Question: I am trying to build an AST with my C grammar, wich can be found <URL> . However it does not consider the priority with the operations, for exemple when I input this code :
'''
l = k*j*5 - 10;
'''
I get this :

The operations are managed by this code :
'''
multiplicative_expression
: primary_expression (('*'^ additive_expression) | ('/'^ additive_expression) | ('%'^ additive_expression) )*
;
additive_expression
: multiplicative_expression (('+'^ multiplicative_expression) | ('-'^ multiplicative_expression))*
;
'''
Is there a solution to fix this please ?
Another question, is there a way to add a special token when building an AST ?
For example something like this :
'''
A B C -> ^( "VAR" B C)
'''
VAR is the new token that can only be seen with the AST.
And is it possible to rename the 'nil' token by something else ?
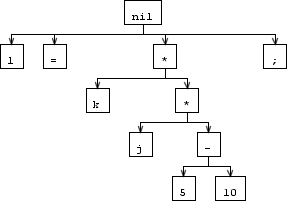
Answer: I'm by no means an expert in ANTLR, but shouldn't this do what you're looking for?
'''
multiplicative_expression
: primary_expression (('*'^|'/'^|'%'^) multiplicative_expression)*
;
additive_expression
: multiplicative_expression (('+'^|'-'^) multiplicative_expression)*
;
'''
EDIT: Glad it worked for you. To Daniel Fischer's point about associativity, the solution that comes to mind is
'''
multiplicative_expression
: primary_expression |
(multiplicative_expression ('*'^|'/'^|'%'^) primary_expression)
;
additive_expression
: multiplicative_expression |
(additive_expression ('+'^|'-'^) multiplicative_expression)
;
'''
However, I seem to recall reading that ANTLR at one point couldn't cope with left recursion like that. Let me know if it doesn't work.